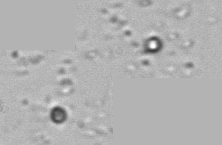
Label: Phaeocystis